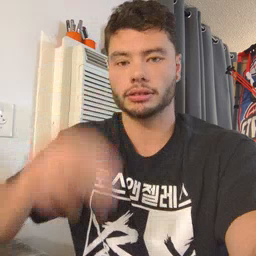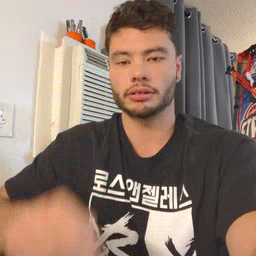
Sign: yucky